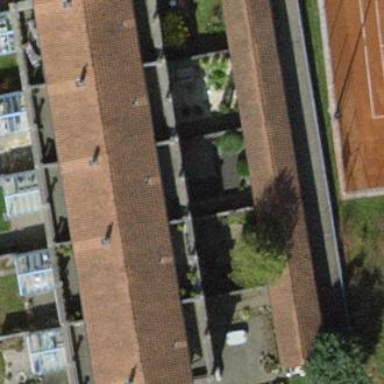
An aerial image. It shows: Terrace building.